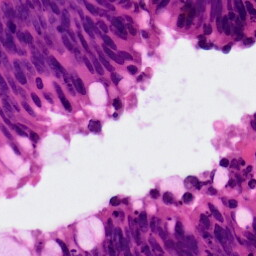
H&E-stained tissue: Colon